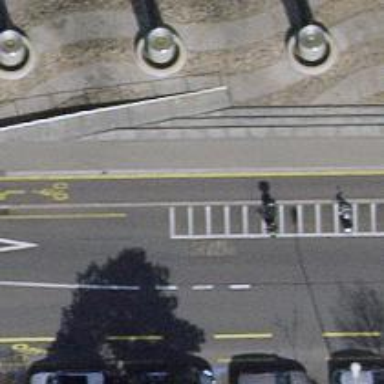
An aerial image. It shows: Marked road crossing.